Question: Ok i have a file in
'''
C:\Python27\pysec-master\pysec
'''
and the 'sys.path' is
'''
>>> print sys.path
['C:\Python27\pysec-master\pysec', 'C:\Python27\Lib\idlelib',
'C:\Windows\system32\python27.zip', 'C:\Python27\DLLs', 'C:\Python27\lib',
'C:\Python27\lib\plat-win', 'C:\Python27\lib\lib-tk', 'C:\Python27',
'C:\Python27\lib\site-packages']
'''
whenever i try to type
'''
from pysec.models import *
'''
it gives me a traceback
'''
Traceback (most recent call last):
File "<pyshell#36>", line 1, in <module>
from pysec import *
ImportError: No module named pysec
'''
How is this possible since 'pysec' is a physical file in the 'Python' file and 'C:\Python27\pysec-master\pysec' is in 'sys.path'?
Inside the 'pysec' file there is a 'models.py' also.
EDIT
wait, inside the pysec file there is a models.py also.? HOW?
Please see the pic. If you have the picture capacity dissabled please tell me so.

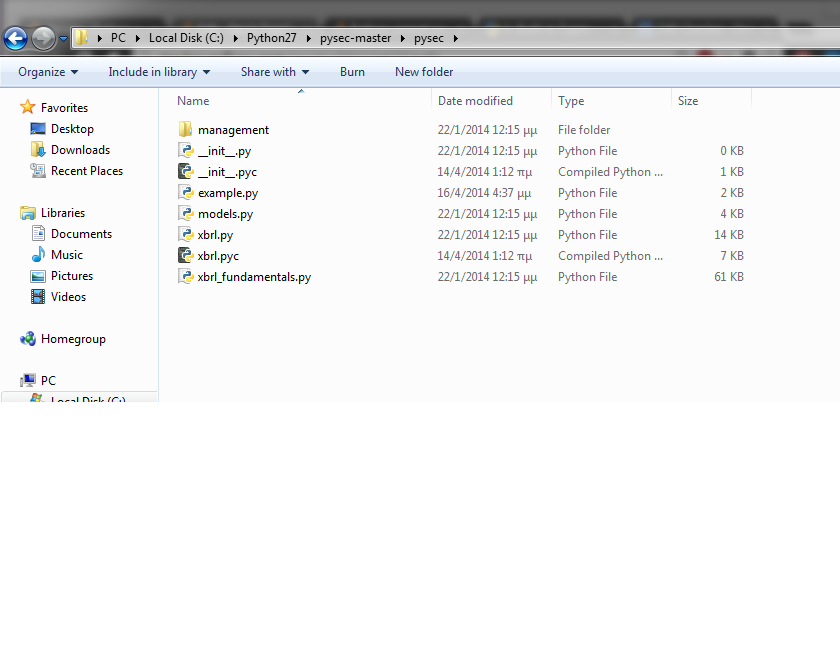
Answer: Try in your system-path instead of (looking at the picture in your edit, this is definitely the problem):
'''
'C:\Python27\pysec-master\pysec'
'''
use:
'''
'C:\Python27\pysec-master'
'''
I think 'pysec' is the module itself, not the directory in which the module resides.